Interaction volume radius: 5 \u00c5
Interaction volume height: 30 \u00c5
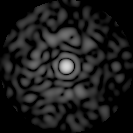
Disorder parameter: 0.8574